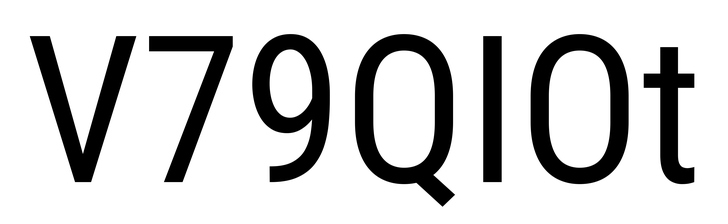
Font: Roboto_Condensed_Regular